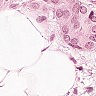
Metastatic tissue present: yes